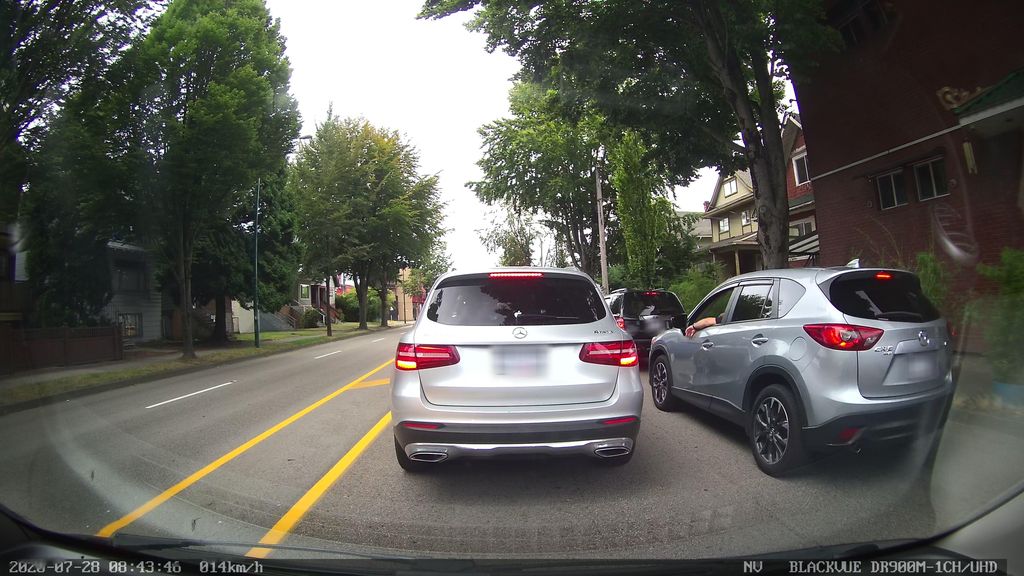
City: vancouver